Question: I have a table in Excel with sales of sellers on weekdays.
What I wanted to do was make a line chart, but only with the selected seller type this:

How do I put the chart only display the data of the seller selected?
File: <URL>
PS: the cell D8 is a dropdown select list.
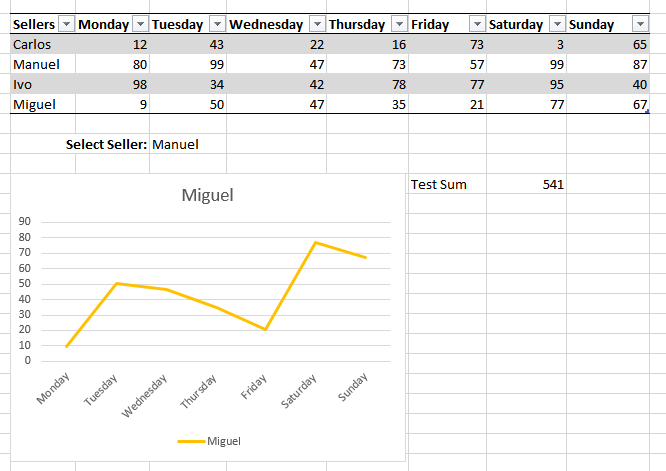
Answer: Create a chart based on a line of data that you fill in later, not directly off the table.
Set up the data line as:
'''
=Seller
=offset($A$1,match(Seller,$A:$A,0)-1,1)
=offset($A$1,match(Seller,$A:$A,0)-1,2)
...
'''
we subtract 1 from the match, as match gives us a number starting with 1, and offset uses a number starting at 0. If your table starts at another cell, subtract that row number to get the correct position for the data line to read (e.g. if table is at , then the 'match' formula would be 'match(Seller,$Q:$Q,0)-77'.